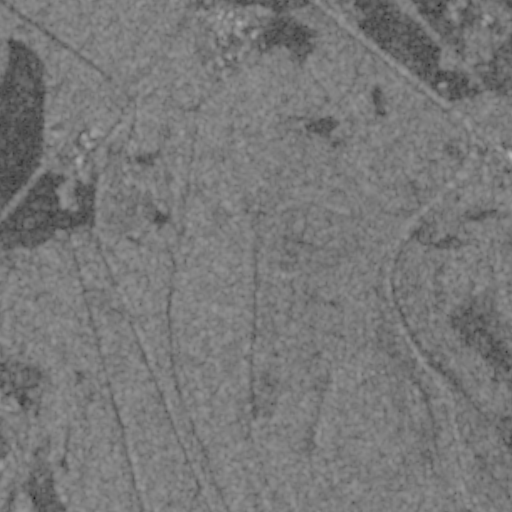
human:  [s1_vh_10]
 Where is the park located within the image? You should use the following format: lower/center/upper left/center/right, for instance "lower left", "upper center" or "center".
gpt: The park is located in the lower left of the image.
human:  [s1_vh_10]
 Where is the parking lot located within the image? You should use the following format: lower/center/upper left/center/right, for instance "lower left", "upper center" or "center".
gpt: The parking lot is located in the upper center of the image.
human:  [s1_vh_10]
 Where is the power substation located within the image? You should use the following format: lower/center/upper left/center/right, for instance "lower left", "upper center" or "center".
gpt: The power substation is located in the upper left of the image.
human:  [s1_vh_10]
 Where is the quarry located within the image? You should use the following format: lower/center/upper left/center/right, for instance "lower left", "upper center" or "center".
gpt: The quarry is located in the lower right of the image.
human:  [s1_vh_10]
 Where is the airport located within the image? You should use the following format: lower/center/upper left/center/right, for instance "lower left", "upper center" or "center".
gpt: There is no airport in the image.

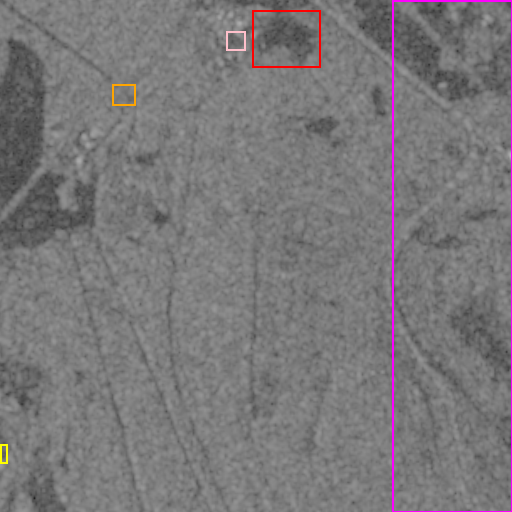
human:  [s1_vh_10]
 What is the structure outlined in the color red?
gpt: The structure outlined in red is a crop field.
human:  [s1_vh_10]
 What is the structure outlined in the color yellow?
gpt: The structure outlined in yellow is a park.
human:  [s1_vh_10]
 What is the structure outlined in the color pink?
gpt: The structure outlined in pink is a parking lot.
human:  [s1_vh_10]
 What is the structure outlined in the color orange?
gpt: The structure outlined in orange is a power substation.
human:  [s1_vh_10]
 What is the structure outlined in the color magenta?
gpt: The structure outlined in magenta is a quarry.
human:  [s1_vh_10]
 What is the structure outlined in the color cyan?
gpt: There is no cyan outline.